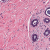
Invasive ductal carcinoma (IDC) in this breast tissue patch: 0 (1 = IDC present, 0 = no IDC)